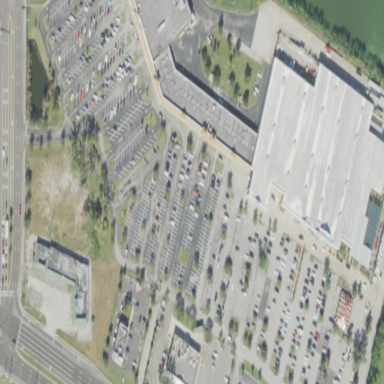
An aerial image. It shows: Retail area.